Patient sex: M
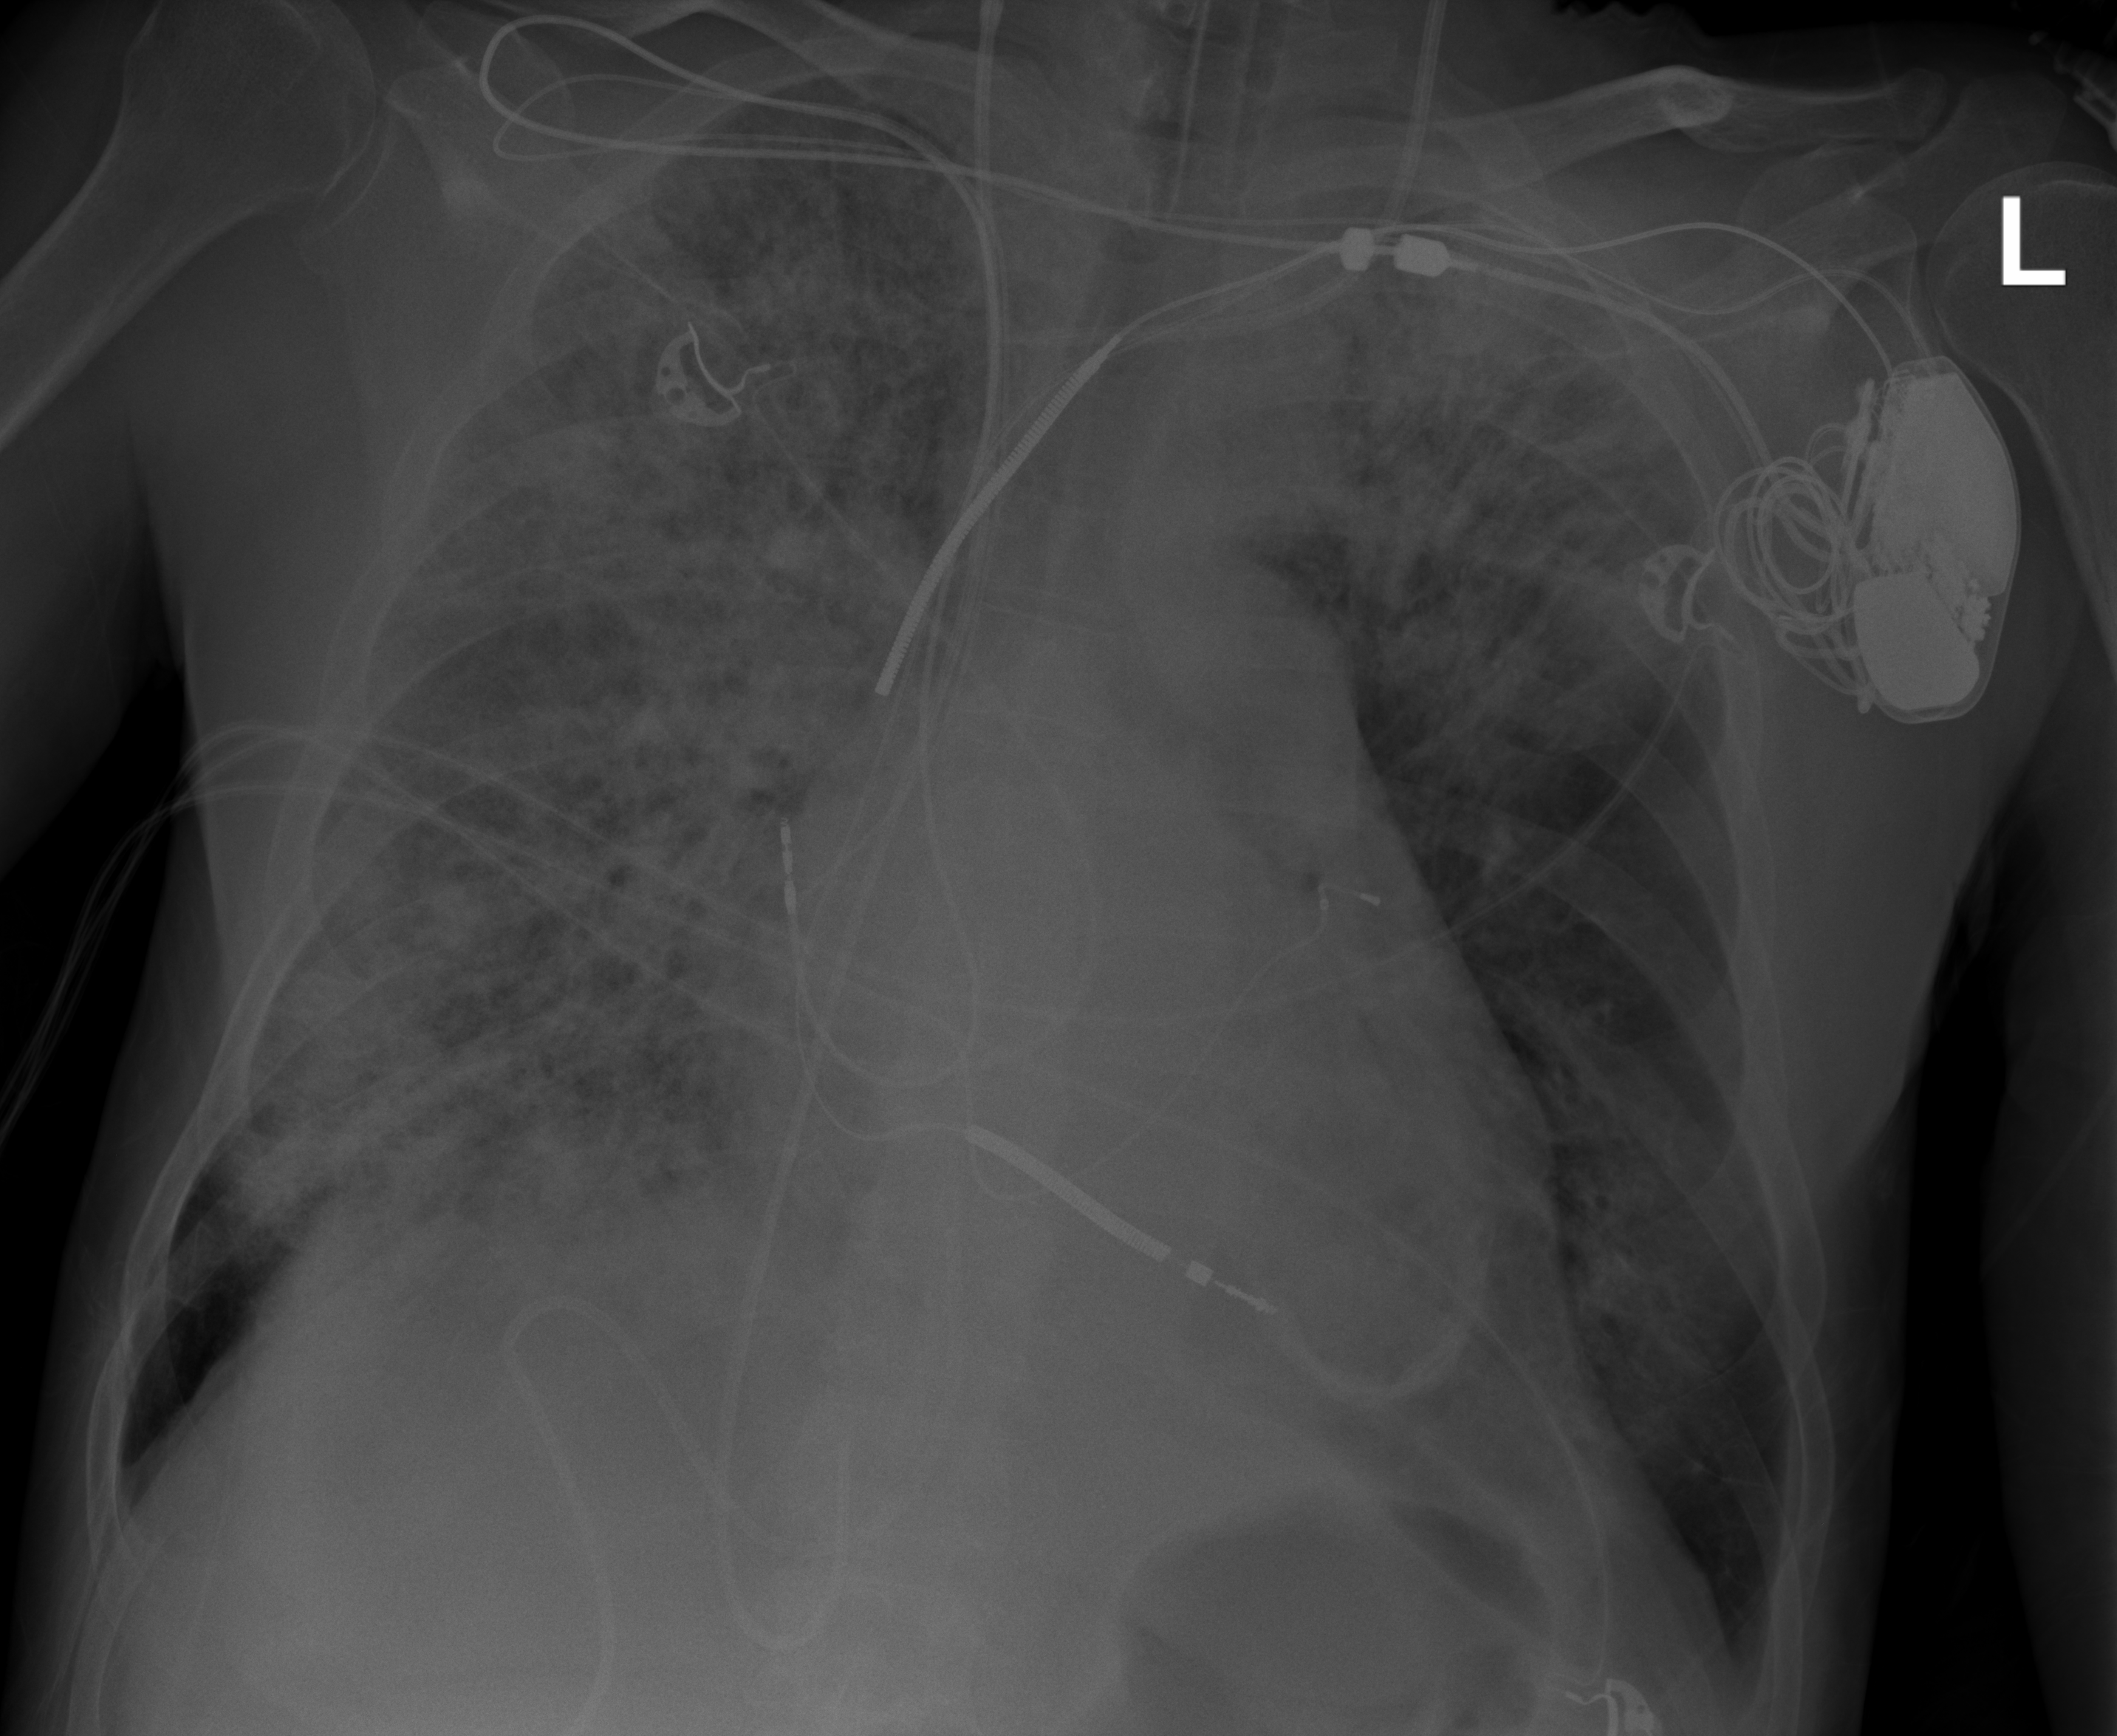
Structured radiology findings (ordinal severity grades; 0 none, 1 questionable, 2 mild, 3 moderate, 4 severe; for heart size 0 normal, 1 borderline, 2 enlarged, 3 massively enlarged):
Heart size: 2
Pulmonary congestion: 1
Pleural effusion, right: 0
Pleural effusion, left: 1
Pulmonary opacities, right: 4
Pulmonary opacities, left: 3
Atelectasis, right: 3
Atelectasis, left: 2